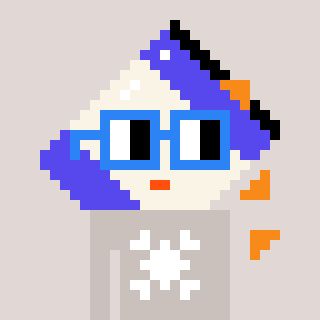
a pixel art character with square blue glasses, a chips-shaped head and a foggrey-colored body on a warm background